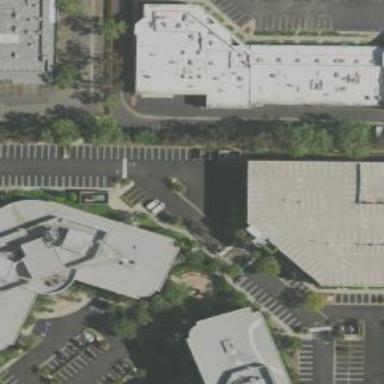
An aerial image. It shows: Multi-storey parking lot with asphalt surface.